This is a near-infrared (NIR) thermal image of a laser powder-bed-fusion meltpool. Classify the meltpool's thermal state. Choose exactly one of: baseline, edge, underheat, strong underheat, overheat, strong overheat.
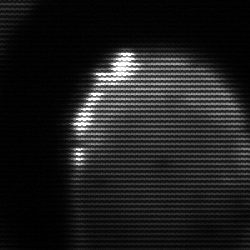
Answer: edge